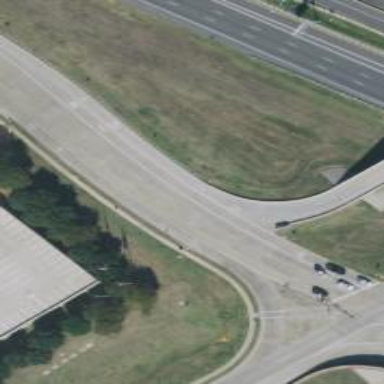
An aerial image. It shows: Secondary link road.